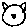
Label: cat